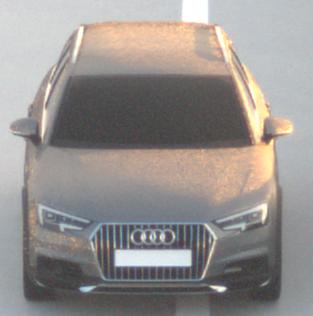
Make: Audi
Model: A4 Allroad 45 TFSI
Detailed model: A4 (B9) allroad
Model produced from: 2019/02
Model produced until: 2019/05
Doors: 5
Color: gray
Road condition: dry road
Daytime: sunrise or sunset
Contrast: medium contrast